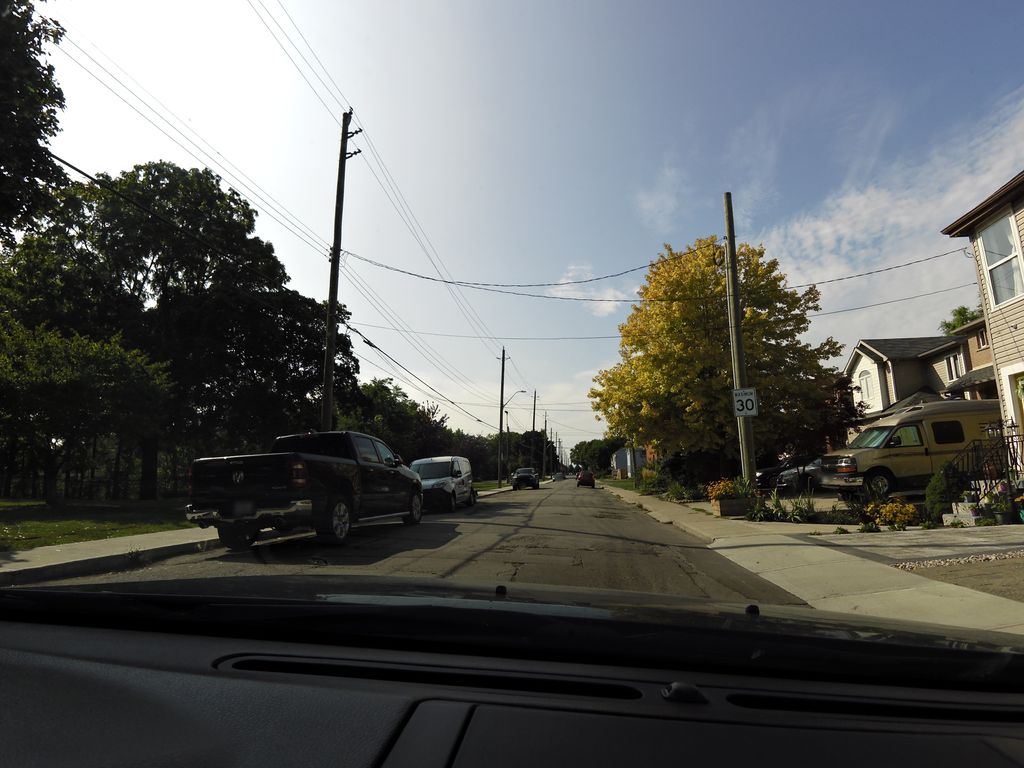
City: hamilton